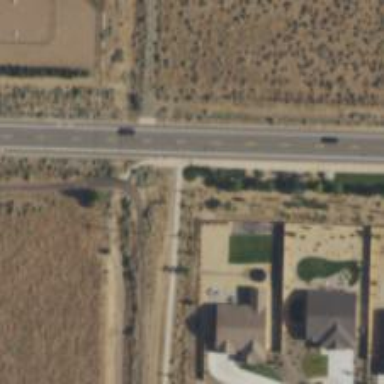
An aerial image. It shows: Secondary road with separate asphalt sidewalks.